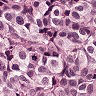
Metastatic tissue present: yes